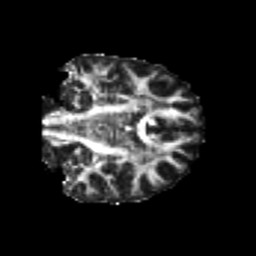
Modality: FA
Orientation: coronal
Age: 26
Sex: male
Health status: healthy
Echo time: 0.074 s